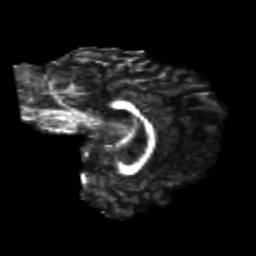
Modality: FA
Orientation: sagittal
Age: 21
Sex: female
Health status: healthy
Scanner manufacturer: philips
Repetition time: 7.384 s
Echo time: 0.08599 s